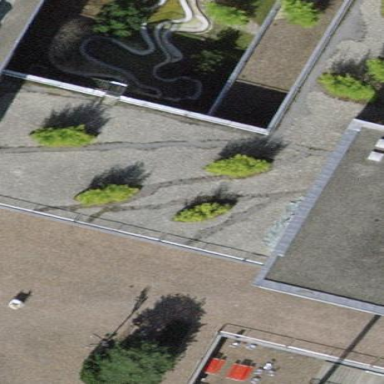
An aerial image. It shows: University building.